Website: macys
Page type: delivery-shipping
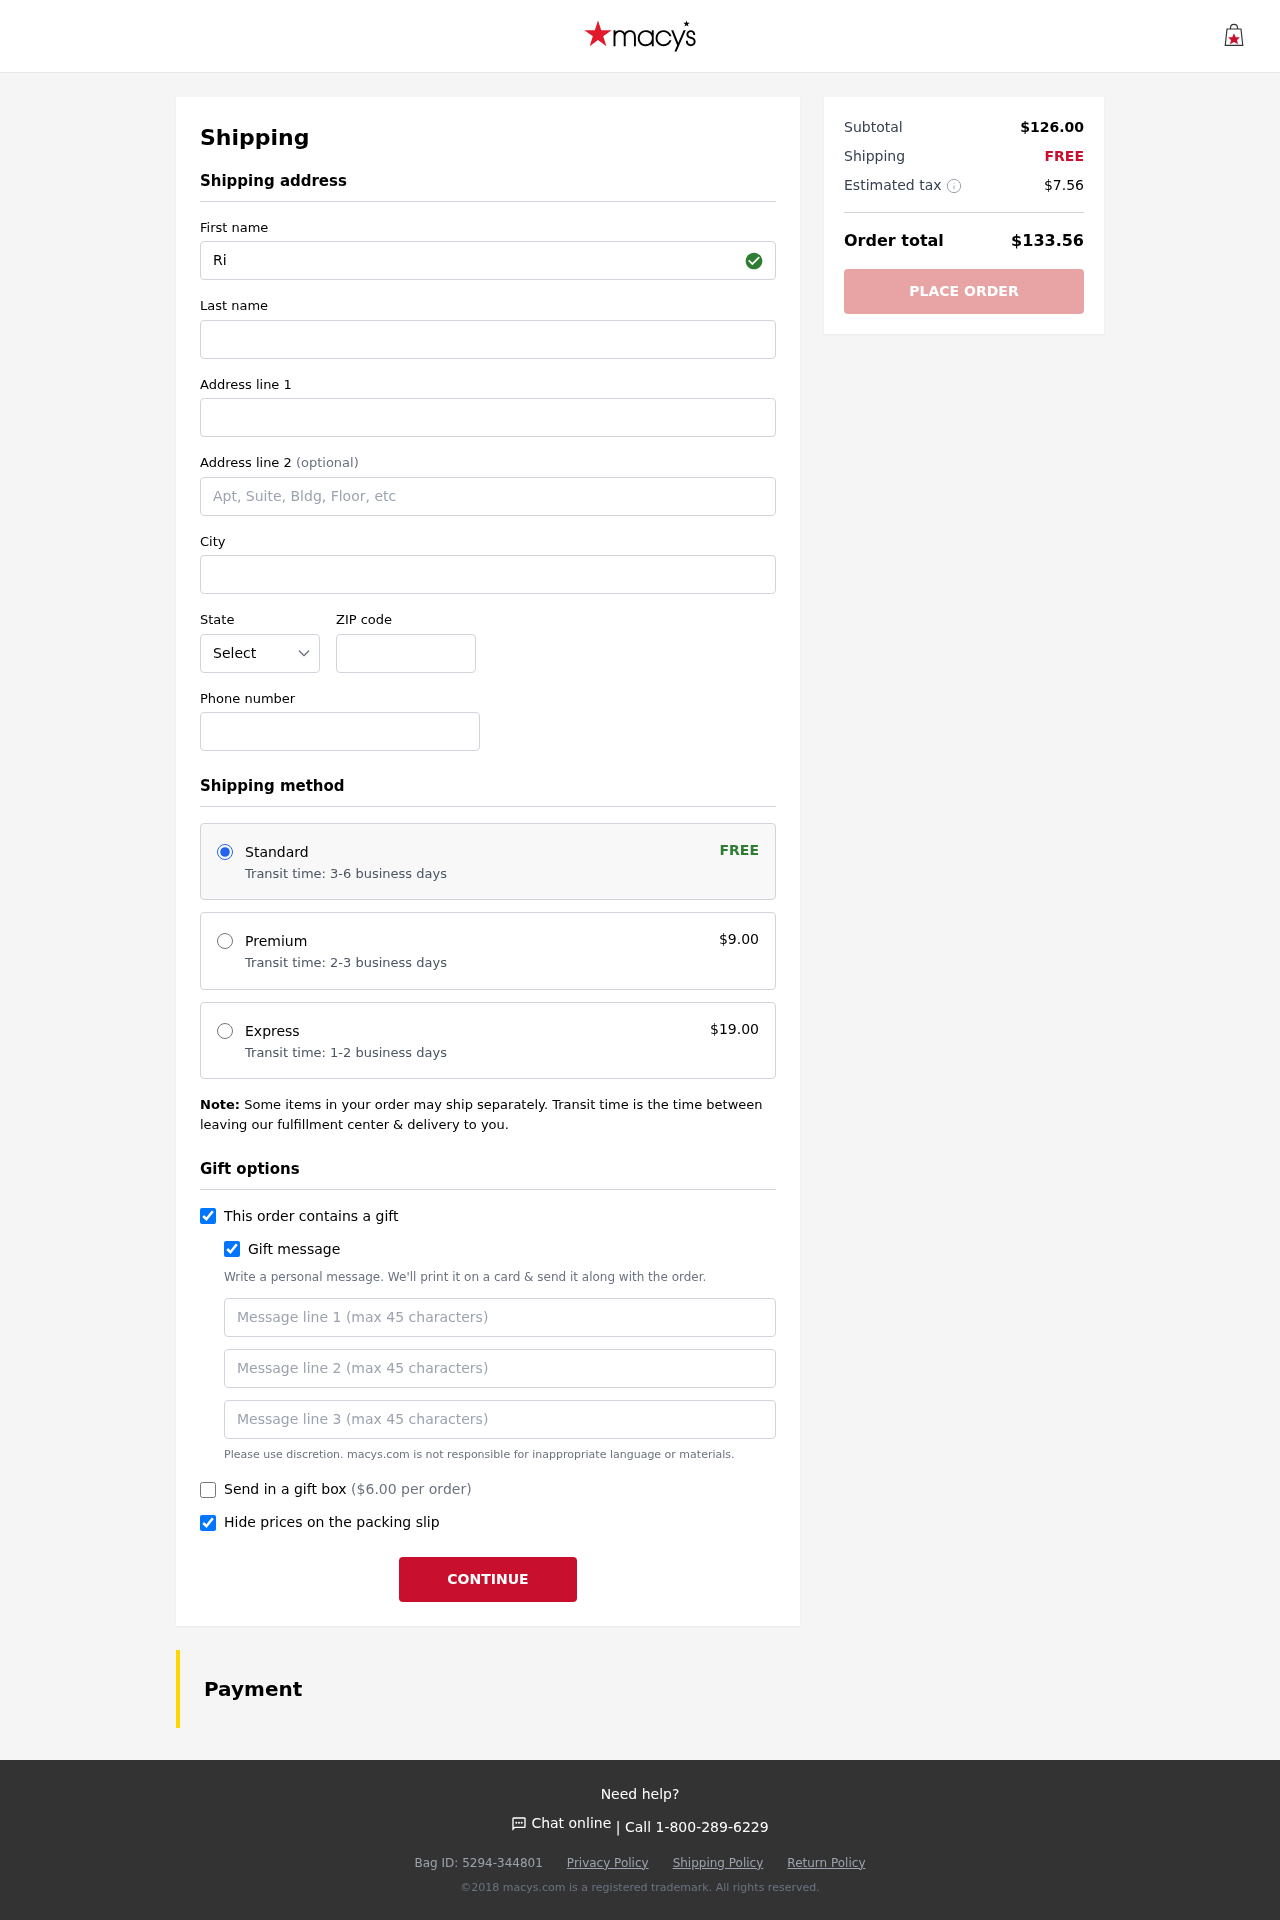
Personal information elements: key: PII_STATE_ABBR
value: MH
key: PII_FIRSTNAME
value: Ricky
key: PII_LASTNAME
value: Edwards
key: PII_STREET
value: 121 Lacey Forge Apt. 028
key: PII_STREET2
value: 7836 Sally Locks Apt. 394
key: PII_CITY
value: Peckmouth
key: PII_POSTCODE
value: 72486
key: PII_PHONE
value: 9976739835
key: PII_GIFT_MESSAGE
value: Hey Brian, I saw these running shoes and immediately thought of you—perfect for your next marathon! Hope they give you that extra boost on the track. Enjoy! Ricky
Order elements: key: ORDER_SHIPPING_STANDARD
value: Transit time: 3-6 business days
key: ORDER_SHIPPING_COST
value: FREE
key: ORDER_SHIPPING_PREMIUM
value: Transit time: 2-3 business days
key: ORDER_SHIPPING_PREMIUM_PRICE
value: $9.00
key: ORDER_SHIPPING_EXPRESS
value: Transit time: 1-2 business days
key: ORDER_SHIPPING_EXPRESS_PRICE
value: $19.00
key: ORDER_GIFT_BOX_PRICE
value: ($6.00 per order)
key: ORDER_SUBTOTAL
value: $126.00
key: ORDER_SHIPPING_COST2
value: FREE
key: ORDER_TAX
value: $7.56
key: ORDER_TOTAL
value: $133.56